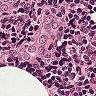
Metastatic tissue present: no